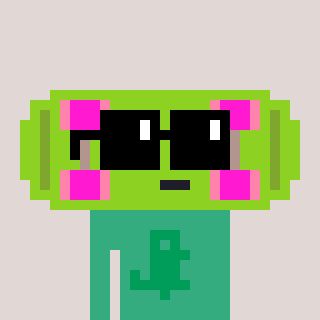
a pixel art character with square black sunglasses, a skateboard-shaped head and a teal-colored body on a warm background